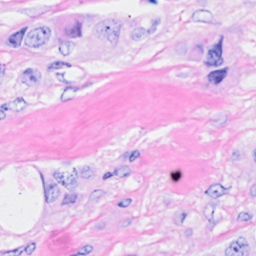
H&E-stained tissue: Breast